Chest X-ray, PA view. Patient: 52 years old, sex F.
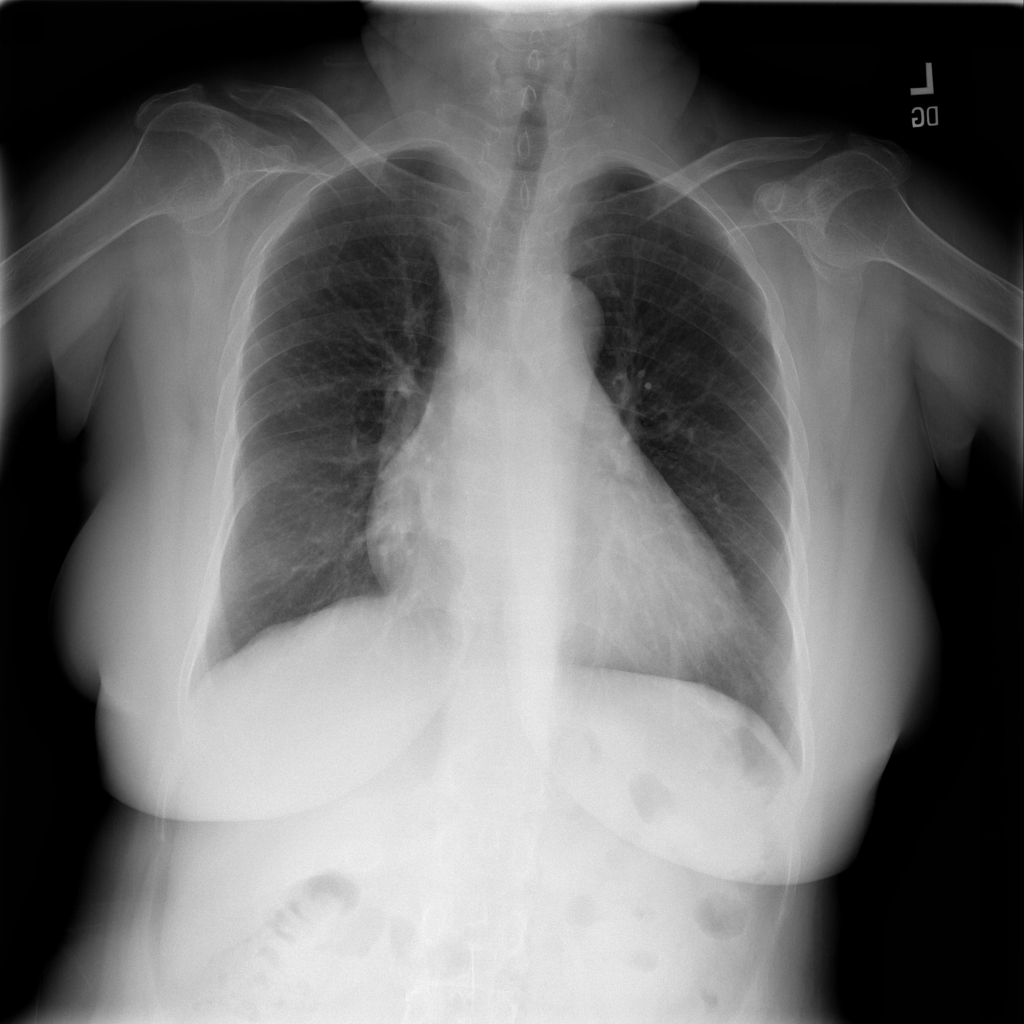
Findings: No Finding